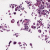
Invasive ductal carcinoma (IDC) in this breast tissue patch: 0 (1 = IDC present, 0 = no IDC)